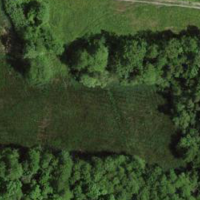
EUNIS habitat code: 44
Species observed at this site:
Lycopus europaeus